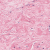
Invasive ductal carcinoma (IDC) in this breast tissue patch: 0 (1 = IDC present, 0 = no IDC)